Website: bh-photo
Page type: address-validator
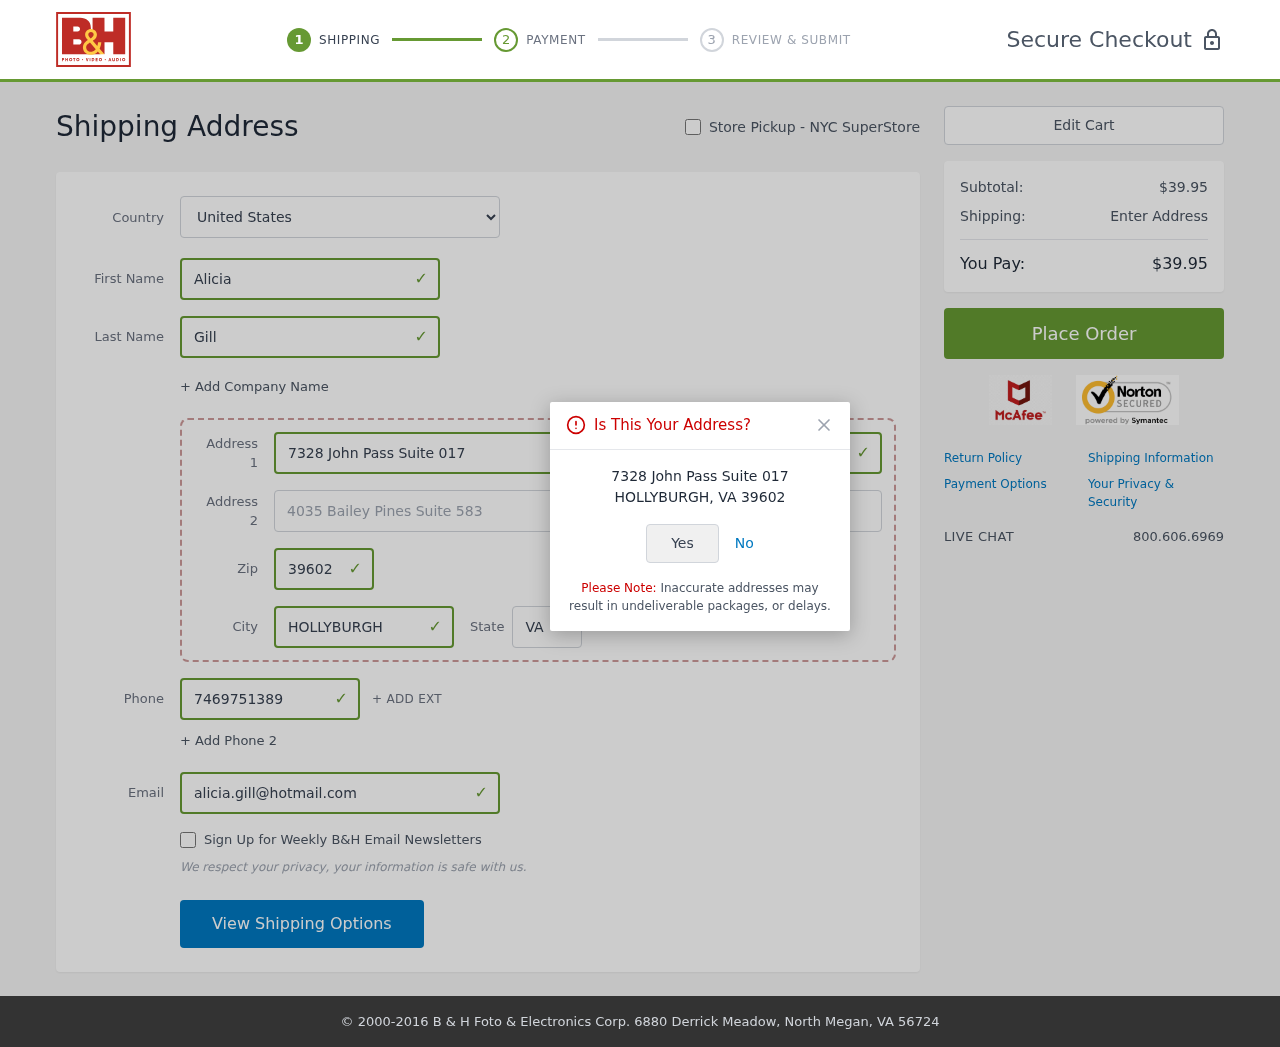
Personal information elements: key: PII_CITY
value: Hollyburgh
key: PII_COUNTRY
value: United States
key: PII_EMAIL
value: alicia.gill@hotmail.com
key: PII_FIRSTNAME
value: Alicia
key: PII_LASTNAME
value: Gill
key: PII_PHONE
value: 7469751389
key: PII_POSTCODE
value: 39602
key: PII_STATE_ABBR
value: VA
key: PII_STREET
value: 7328 John Pass Suite 017
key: PII_STREET2
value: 4035 Bailey Pines Suite 583
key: PII_CITY_CONFIRM
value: HOLLYBURGH
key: PII_POSTCODE_FULL
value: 39602
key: PII_POSTCODE_NUMERIC
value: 39602
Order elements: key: ORDER_SUBTOTAL
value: $39.95
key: ORDER_TOTAL
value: $39.95